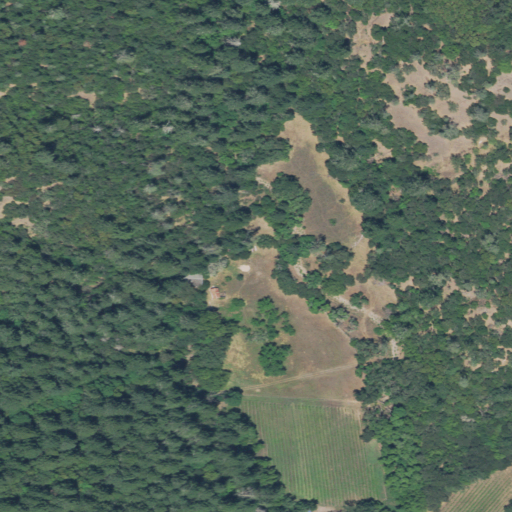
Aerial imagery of plain(s) in California named Miller Flat containing grassland, shrub, evergreen forest, and open development